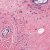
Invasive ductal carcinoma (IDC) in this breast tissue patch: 0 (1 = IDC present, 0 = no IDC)